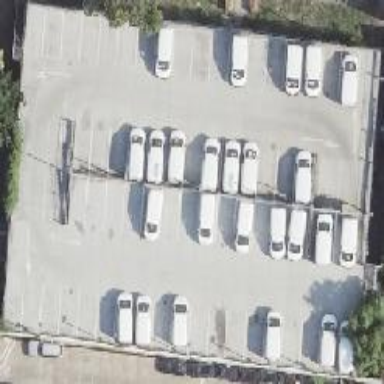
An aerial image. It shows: Multi-storey parking facility.